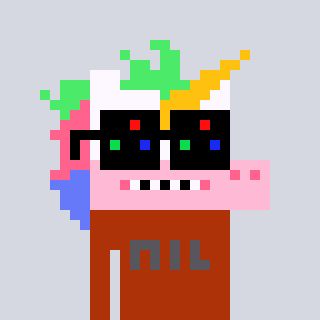
a pixel art character with square black sunglasses, a unicorn-shaped head and a hotbrown-colored body on a cool background